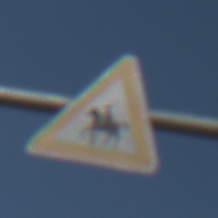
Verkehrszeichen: ReiterRechts
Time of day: MorningAfternoon
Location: Outdoor (Nature)
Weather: Clear
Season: Autumn
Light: Natural